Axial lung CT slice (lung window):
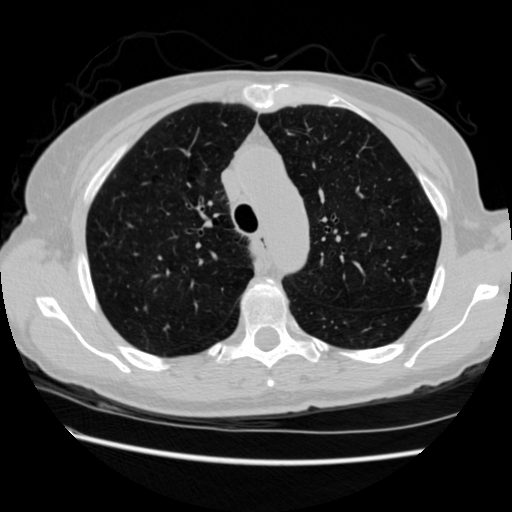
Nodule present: no